五年级 · 立体几何学
如下图, 把两个完全一样的小长方体拼成一个大长方体, 每个小长方体的长、宽、高都是 $9 \mathrm{~cm}$ 、 $4 \mathrm{~cm} 、 4 \mathrm{~cm}$, 下面说法正确的是 ( )。

甲

乙

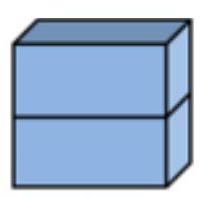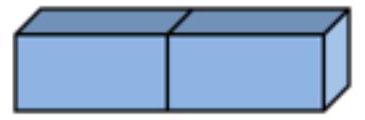
A. 甲的表面积与乙的表面积相等。
B. 甲的体积与乙的体积相等。
C. 甲的表面积比乙的表面积大。
D. 甲的体积比乙的体积大。

答案: B
解析: 解B

【分析】甲是把长 $9 \mathrm{~cm}$ 、宽 $4 \mathrm{~cm}$ 的面拼在一起, 所以拼成大长方体表面积比原来两个长方体的表面积和少 2 个 $9 \times 4=36 \mathrm{~cm}^{2}$, 大长方体的体积是原来 2 个长方体的体积和;

乙是把边长 $4 \mathrm{~cm}$ 的正方形的面拼在一起, 所以拼成大长方体表面积比原来两个长方体的表面积和少 2
个 $4 \times 4=16 \mathrm{~cm}^{2}$, 大长方体的体积是原来 2 个长方体的体积和; 由此进行求解。

【详解】甲的表面积比原来两个长方体的表面积和少了： $9 \times 4 \times 2$

$=36 \times 2$

$=72\left(\mathrm{~cm}^{2}\right)$

乙的表面积比原来两个长方体的表面积和少了:

$4 \times 4 \times 2$

$=16 \times 2$

$=32\left(\mathrm{~cm}^{2}\right)$

所以甲的表面积小于乙的表面积;

甲的体积等于原来 2 个长方体的体积和; 乙的体积也等于原来 2 个长方体的体积和; 所以甲的体积 $=$乙的体积。

故答案为: B

【点睛】解决本题关键是找出两个图表面积减少部分的是哪些, 以及无论怎么拼, 拼成的体积不变。